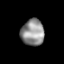
Tissue: lung
Cell type: Epithelial cells
Senescence score: 0.1096
Nuclear area (px): 597
Mean DAPI intensity: 144.451